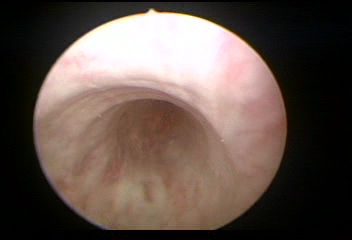
Modality: WLC
Class: Normal mucosa
Bladder cancer association: No